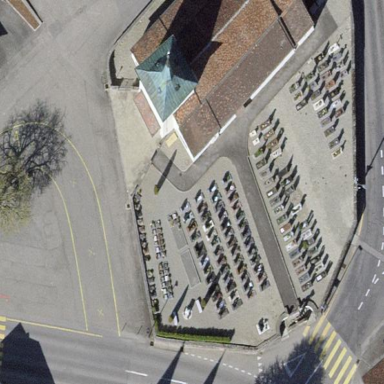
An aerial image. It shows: Graveyard.